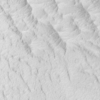
Label: not_dusty